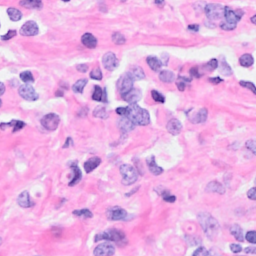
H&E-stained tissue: Breast